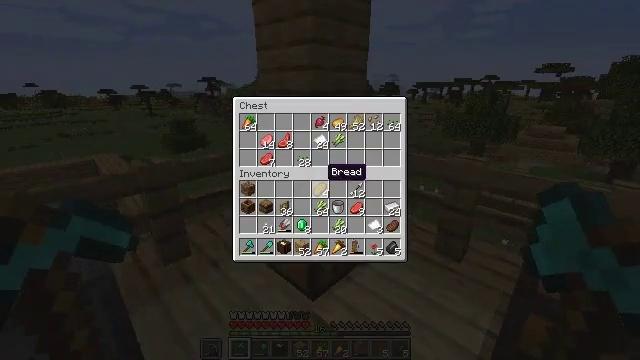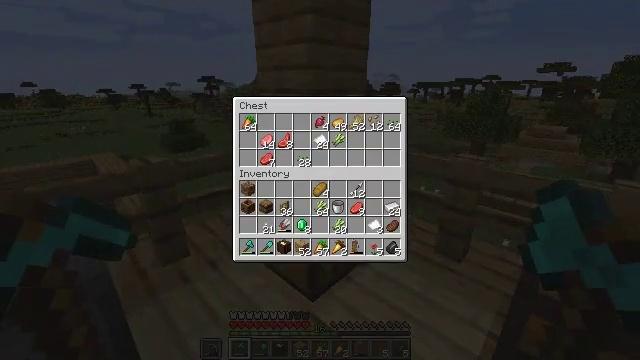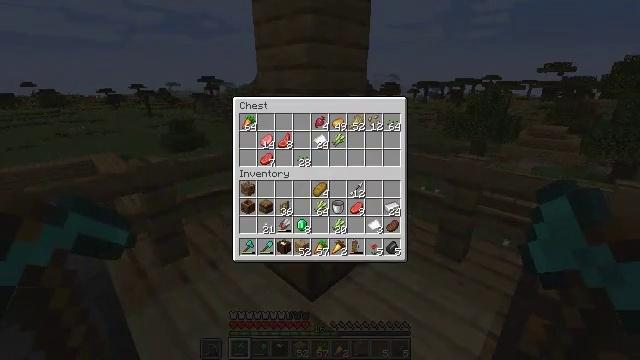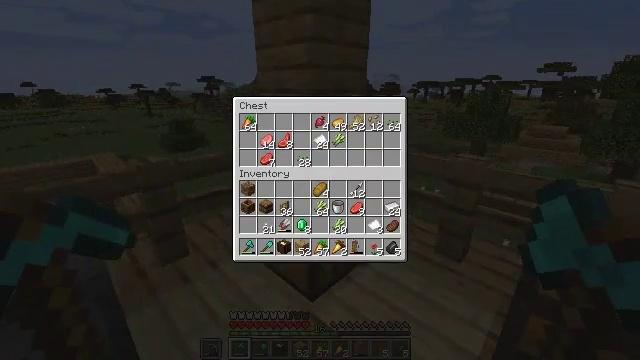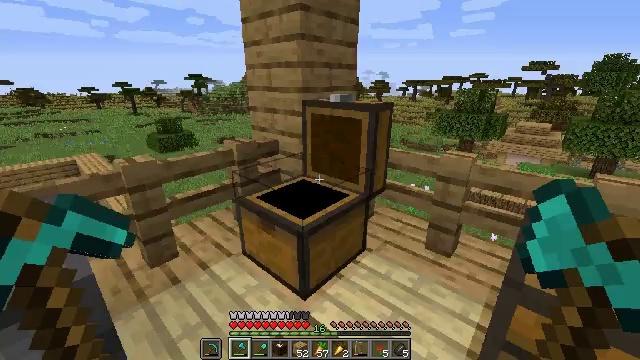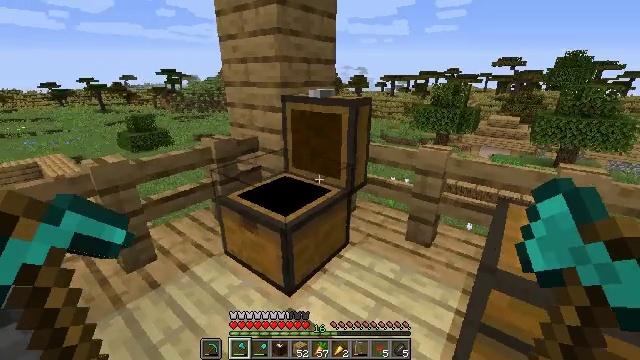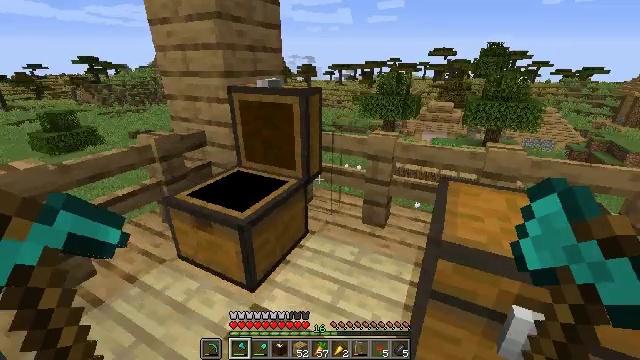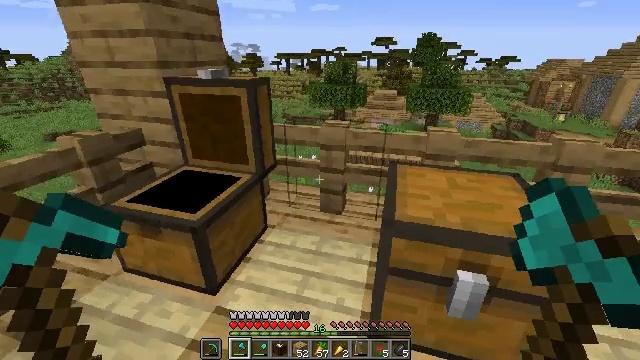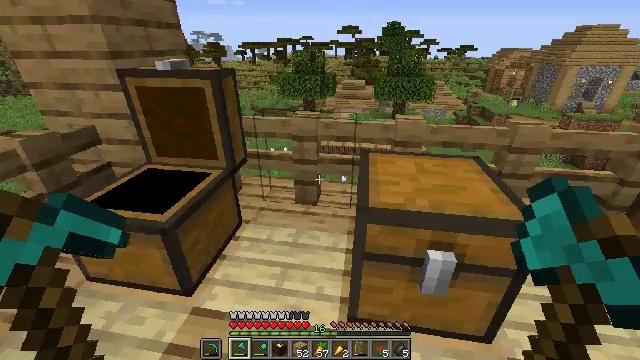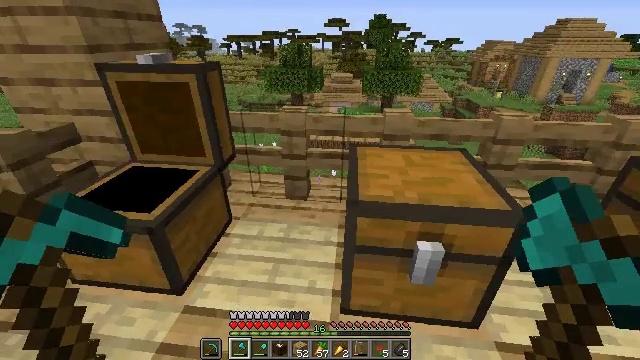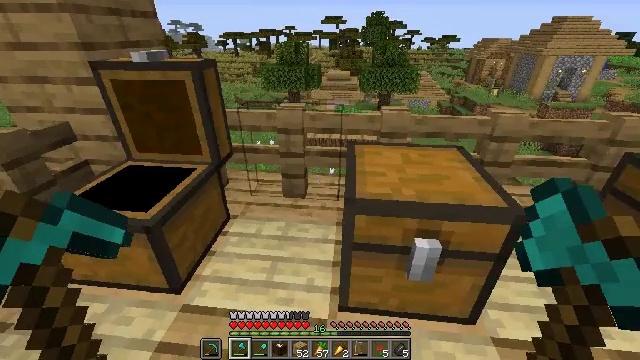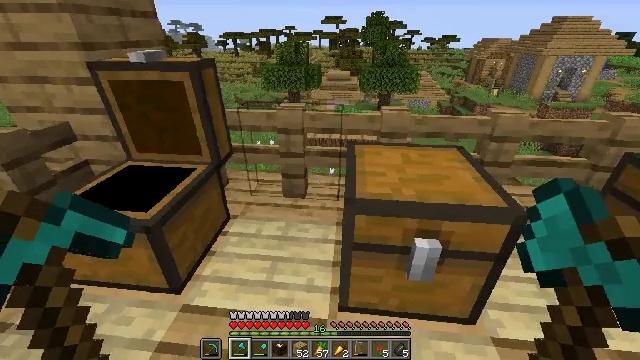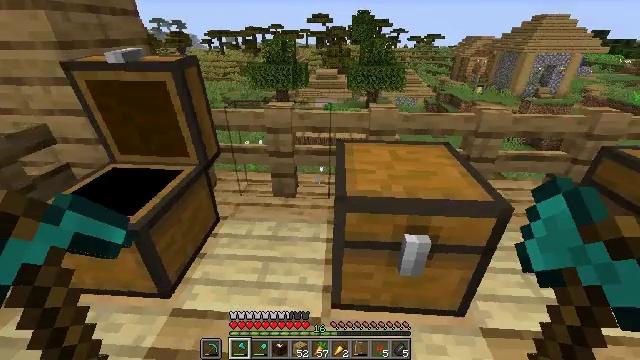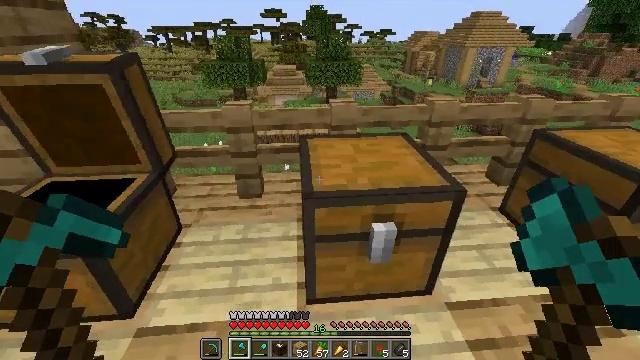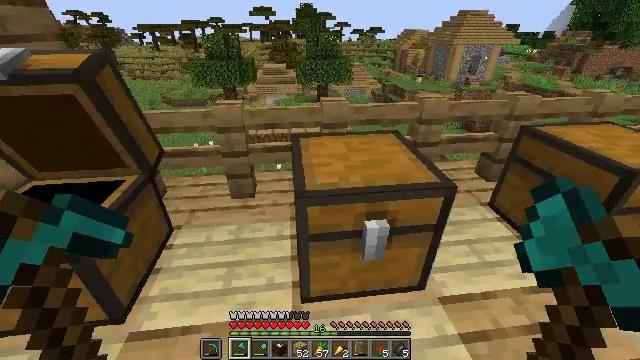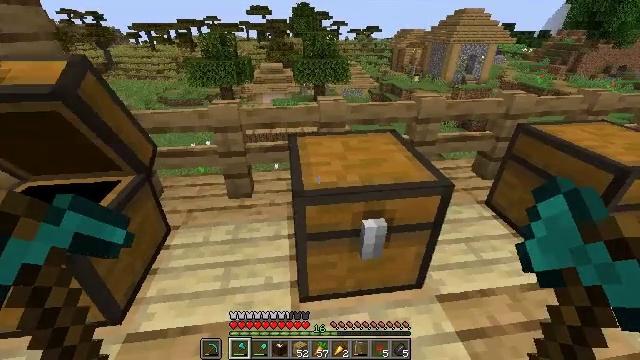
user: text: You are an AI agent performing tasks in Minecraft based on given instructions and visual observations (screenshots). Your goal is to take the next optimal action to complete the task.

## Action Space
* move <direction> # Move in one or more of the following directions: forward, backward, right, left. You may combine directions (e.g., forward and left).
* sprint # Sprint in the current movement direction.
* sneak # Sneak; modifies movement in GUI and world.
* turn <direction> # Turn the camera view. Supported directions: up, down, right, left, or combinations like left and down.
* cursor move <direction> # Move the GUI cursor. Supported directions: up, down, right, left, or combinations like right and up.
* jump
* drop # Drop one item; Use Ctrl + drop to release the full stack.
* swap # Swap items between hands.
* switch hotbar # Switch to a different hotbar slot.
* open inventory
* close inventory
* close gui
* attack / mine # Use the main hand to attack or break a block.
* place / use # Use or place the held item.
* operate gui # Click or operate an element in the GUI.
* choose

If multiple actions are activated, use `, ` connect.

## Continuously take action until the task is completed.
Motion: motion action
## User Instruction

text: Create a fletching table using wood planks and flint.
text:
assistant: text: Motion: no_op
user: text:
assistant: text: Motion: no_op
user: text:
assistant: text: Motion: no_op
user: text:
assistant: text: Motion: cursor move right
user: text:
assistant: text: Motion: turn right, close gui
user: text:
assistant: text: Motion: turn right and down, open inventory
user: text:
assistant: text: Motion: turn right and down
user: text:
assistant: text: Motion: turn right and down
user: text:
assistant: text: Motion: turn right and down
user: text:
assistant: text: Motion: no_op
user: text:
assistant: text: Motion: no_op
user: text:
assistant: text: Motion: turn right
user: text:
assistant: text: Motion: turn right
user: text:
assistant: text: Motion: turn right
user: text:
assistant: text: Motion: use / place
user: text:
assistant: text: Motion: use / place
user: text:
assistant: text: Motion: use / place
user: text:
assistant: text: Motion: turn down
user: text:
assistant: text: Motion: turn right and down
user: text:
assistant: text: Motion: no_op
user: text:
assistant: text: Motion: no_op
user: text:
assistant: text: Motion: no_op
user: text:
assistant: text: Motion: no_op
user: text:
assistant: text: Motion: no_op
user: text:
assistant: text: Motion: no_op
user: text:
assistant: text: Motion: no_op
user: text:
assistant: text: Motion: no_op
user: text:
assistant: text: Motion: no_op
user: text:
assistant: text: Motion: no_op
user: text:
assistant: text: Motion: no_op